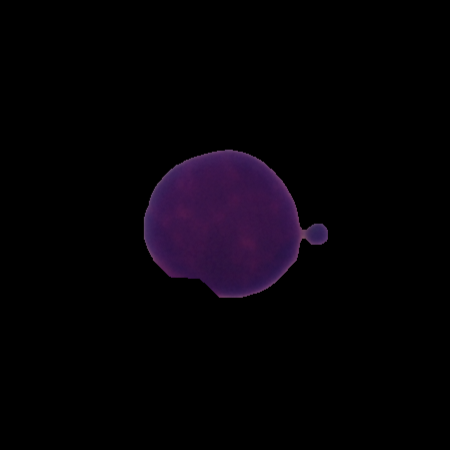
Label: healthy